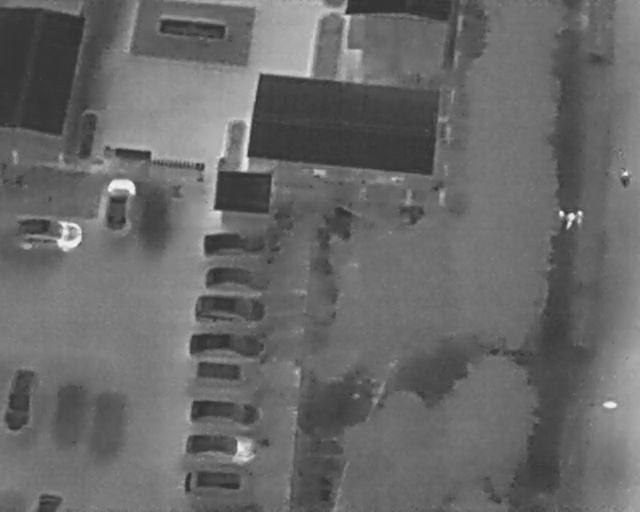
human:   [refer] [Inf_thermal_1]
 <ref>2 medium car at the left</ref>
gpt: <box>[[13, 37, 22, 43, 3], [4, 39, 10, 52, 2]]</box>

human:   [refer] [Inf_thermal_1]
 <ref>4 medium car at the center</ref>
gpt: <box>[[32, 60, 37, 75, 2], [33, 53, 38, 67, 2], [35, 48, 39, 60, 2], [34, 41, 38, 53, 2]]</box>

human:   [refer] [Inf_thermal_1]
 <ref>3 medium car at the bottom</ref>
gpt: <box>[[31, 87, 35, 100, 2], [32, 80, 37, 94, 2], [32, 73, 37, 87, 2]]</box>

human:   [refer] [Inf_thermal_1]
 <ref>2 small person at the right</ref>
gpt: <box>[[86, 41, 88, 42, 2], [89, 41, 91, 42, 2]]</box>

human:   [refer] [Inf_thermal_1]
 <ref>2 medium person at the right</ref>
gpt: <box>[[87, 42, 90, 44, 2], [96, 33, 99, 35, 2]]</box>